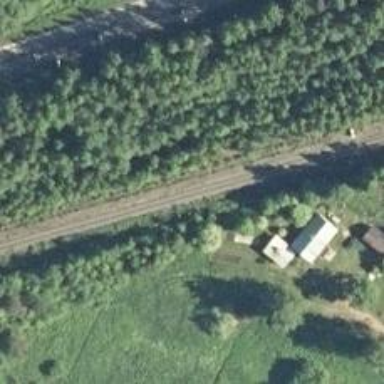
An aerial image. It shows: Continuous railway track.